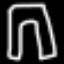
Label: pants